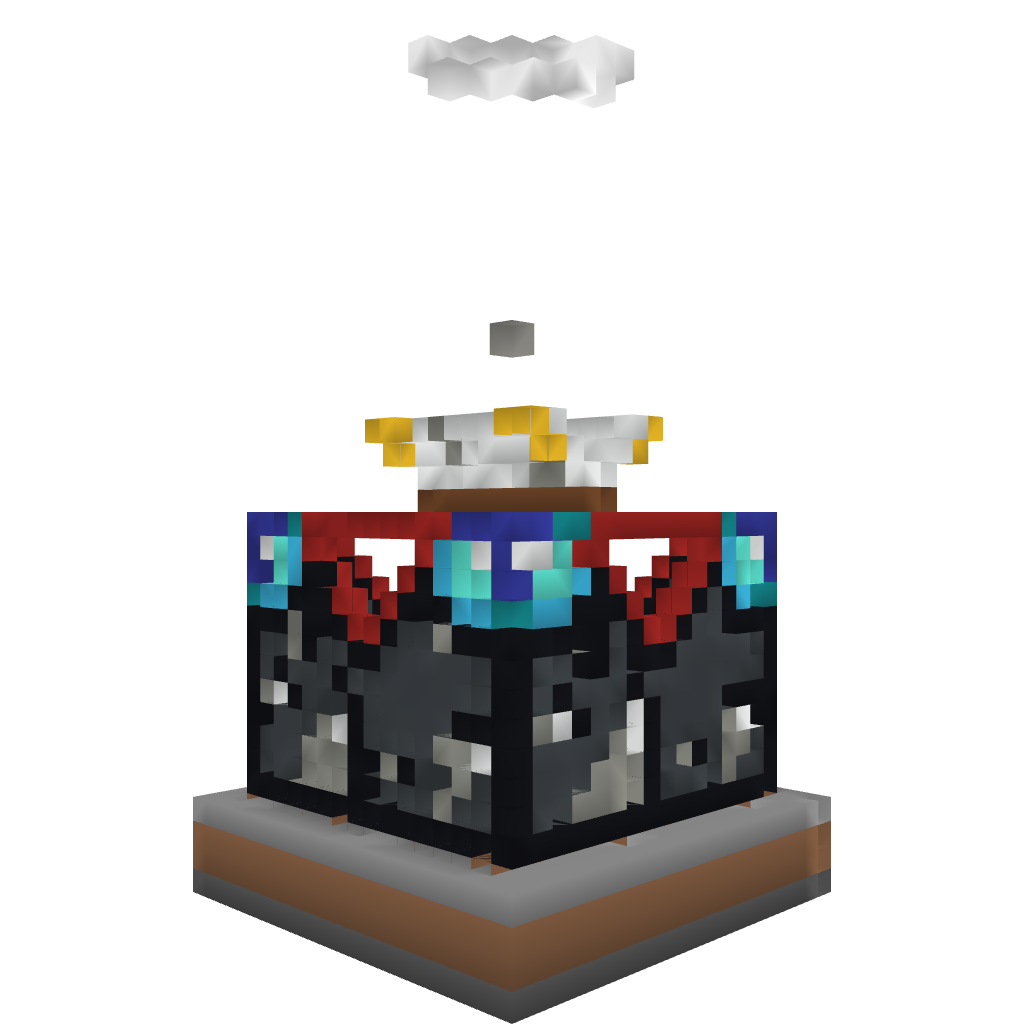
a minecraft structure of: Enchantment Table